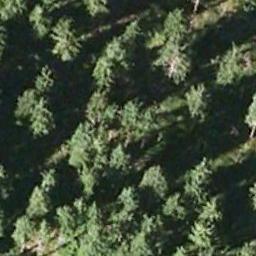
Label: forest